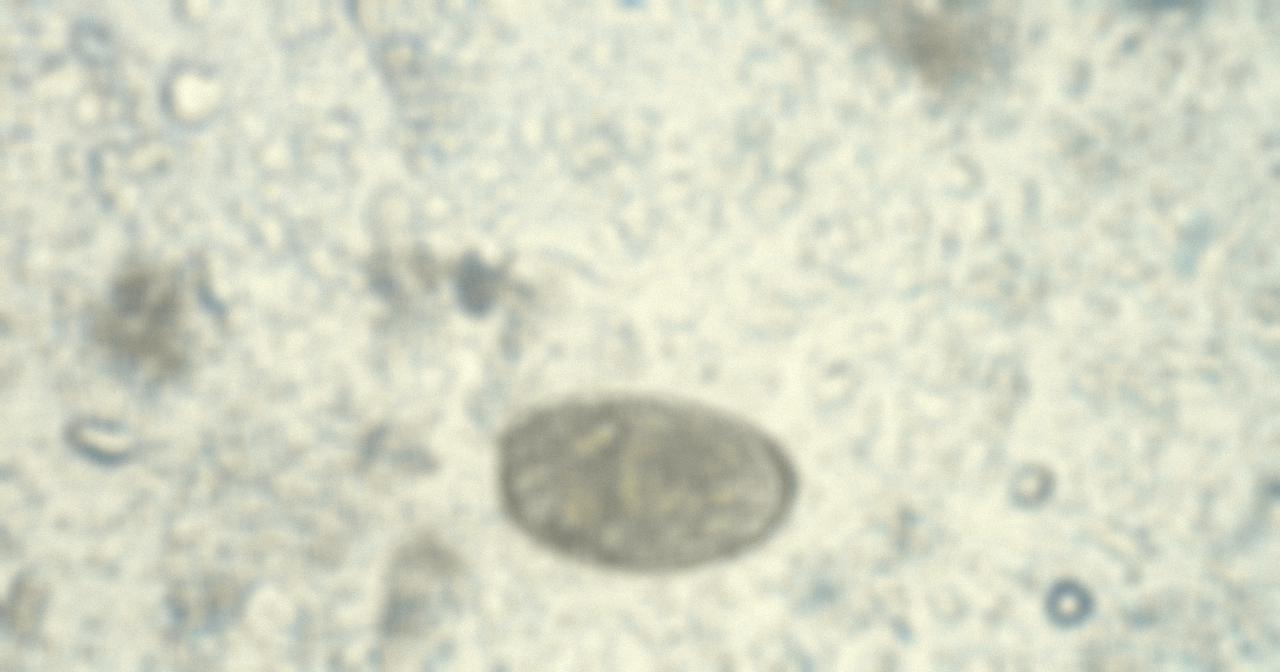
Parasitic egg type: Paragonimus spp